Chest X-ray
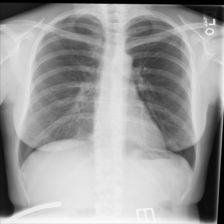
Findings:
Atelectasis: negative
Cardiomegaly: negative
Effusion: negative
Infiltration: negative
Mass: negative
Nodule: negative
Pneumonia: negative
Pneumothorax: negative
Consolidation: negative
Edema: negative
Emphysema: negative
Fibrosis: negative
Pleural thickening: negative
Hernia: negative